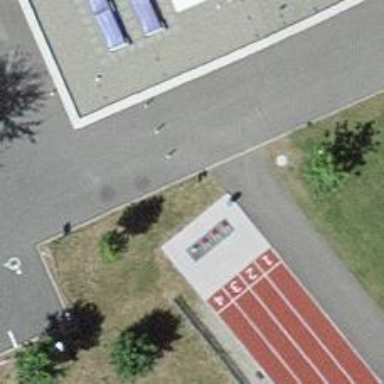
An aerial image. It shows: Athletics track located in leisure land area.